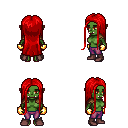
a pixel art fantasy rpg character, female body template, orc, green skin, leather shoulder armor, magenta pants, red extra-long hairstyle, gold gloves, maroon shoes, four views (front, back, left, right), 2x2 character sprite sheet, small pixel art, hard edges, no anti-aliasing